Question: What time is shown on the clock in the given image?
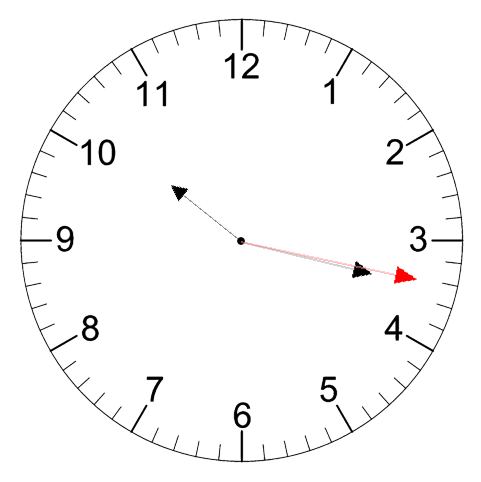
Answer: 10:17:17